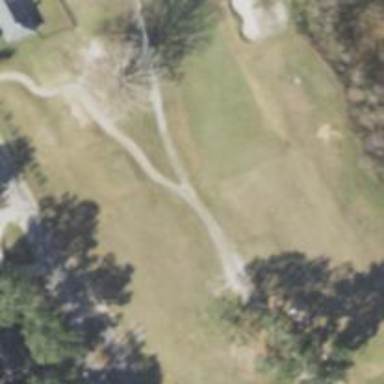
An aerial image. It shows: Service road designated as golf cart path.